Question: Not so far I've learned how 'std::deque' is implemented under the hood, and discovered that it's something like an array of pointers to n-byte arrays, where the data is actually stored. So now I have a couple of questions related to deques.
A picture that describes my current knowledge about it's structure:
The questions are:
1. When a push_front operation is being performed and there is no free space in Data Block 0, a new Data Block is allocated on heap and a pointer to this freshly allocated memory is inserted into 'Map' array like in ordinary array -- in O(number_of_blocks) time, yes?
2. How to sort this beast? Can't imagine anything better then copy all the data into array, sort it, and then put it back. But this approach requires O(n) auxiliary memory... But! std::sort provides similar interface for sorting both std::vector and std::deque. How are different algoritms for different data structures implemented? Using a template specialization? If so, why std::list can't be sorted using std::sort? Or, maybe, std::sort doesn't care about internal structure of this containers and just uses iterators and methods, that are similar in both std::vector and std::deque (like operator[], size(), etc)? This idea sounds reasonable and an answer to "why can't std::sort sort std::list?" becomes evident.
3. How are the sizes of data blocks being chosen? You'll say "It's implementation dependent", but please tell more about different implementations and motivation behind solutions.
Need clarifications here.
Thanks.
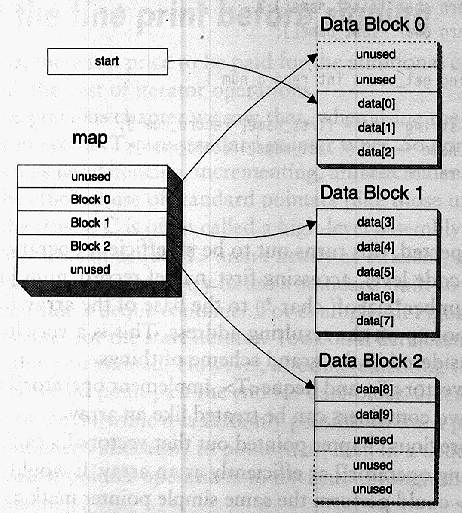
Answer: To answer to your first question, yes, that's pretty much how it works. One can note that this approach can be extended into a multi-level hierarchical structure. But practical implementations usually stick to two-level structure, exactly as shown in your picture.
For your second question, if you are talking about 'std::sort', then 'std::sort' works without any knowledge about the mechanics of the actual container. If works on a range of random-access iterators. Since 'std::deque''s iterators are random-access iterators, 'std::sort' can be applied to 'std::deque'. And one can actually argue that random access to elements of such data structure is rather efficient. It is not as efficient as random access in a vector, but it is still pretty efficient to make sense in the context of 'std::sort'.
You cannot use 'std::sort' with 'std::list' because 'std::list''s iterators are not random access iterators. If you wish, you can implement your own trivial (slow) version of random-access iterator for 'std::list'. You will be able to apply 'std::sort' to a range of such iterators and thus sort an 'std::list' with 'std::sort'. But for obvious reasons it will be prohibitively inefficient.
In case of 'std::deque' random access iterators are more than adequately efficient.
I'm not prepared to answer the third question. In fact I wouldn't be surprised to find out that these sizes are chosen empirically, based on a bunch of experiments. And, of course, there's probably no "one size fits all" solution.